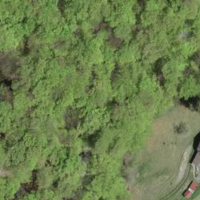
EUNIS habitat code: 41
Species observed at this site:
Fagus sylvatica